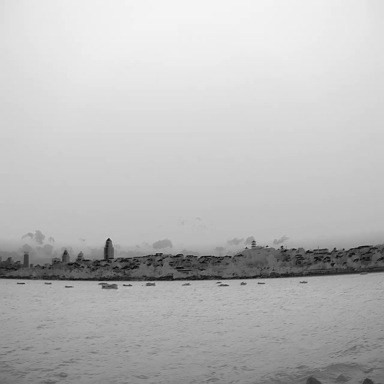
There are ten bulk_carriers in the infrared image.